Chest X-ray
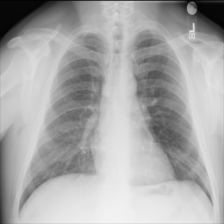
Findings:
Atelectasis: negative
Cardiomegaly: negative
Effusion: negative
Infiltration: negative
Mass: negative
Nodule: negative
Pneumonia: negative
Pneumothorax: negative
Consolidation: negative
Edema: negative
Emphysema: negative
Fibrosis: negative
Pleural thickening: negative
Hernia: negative